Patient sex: F
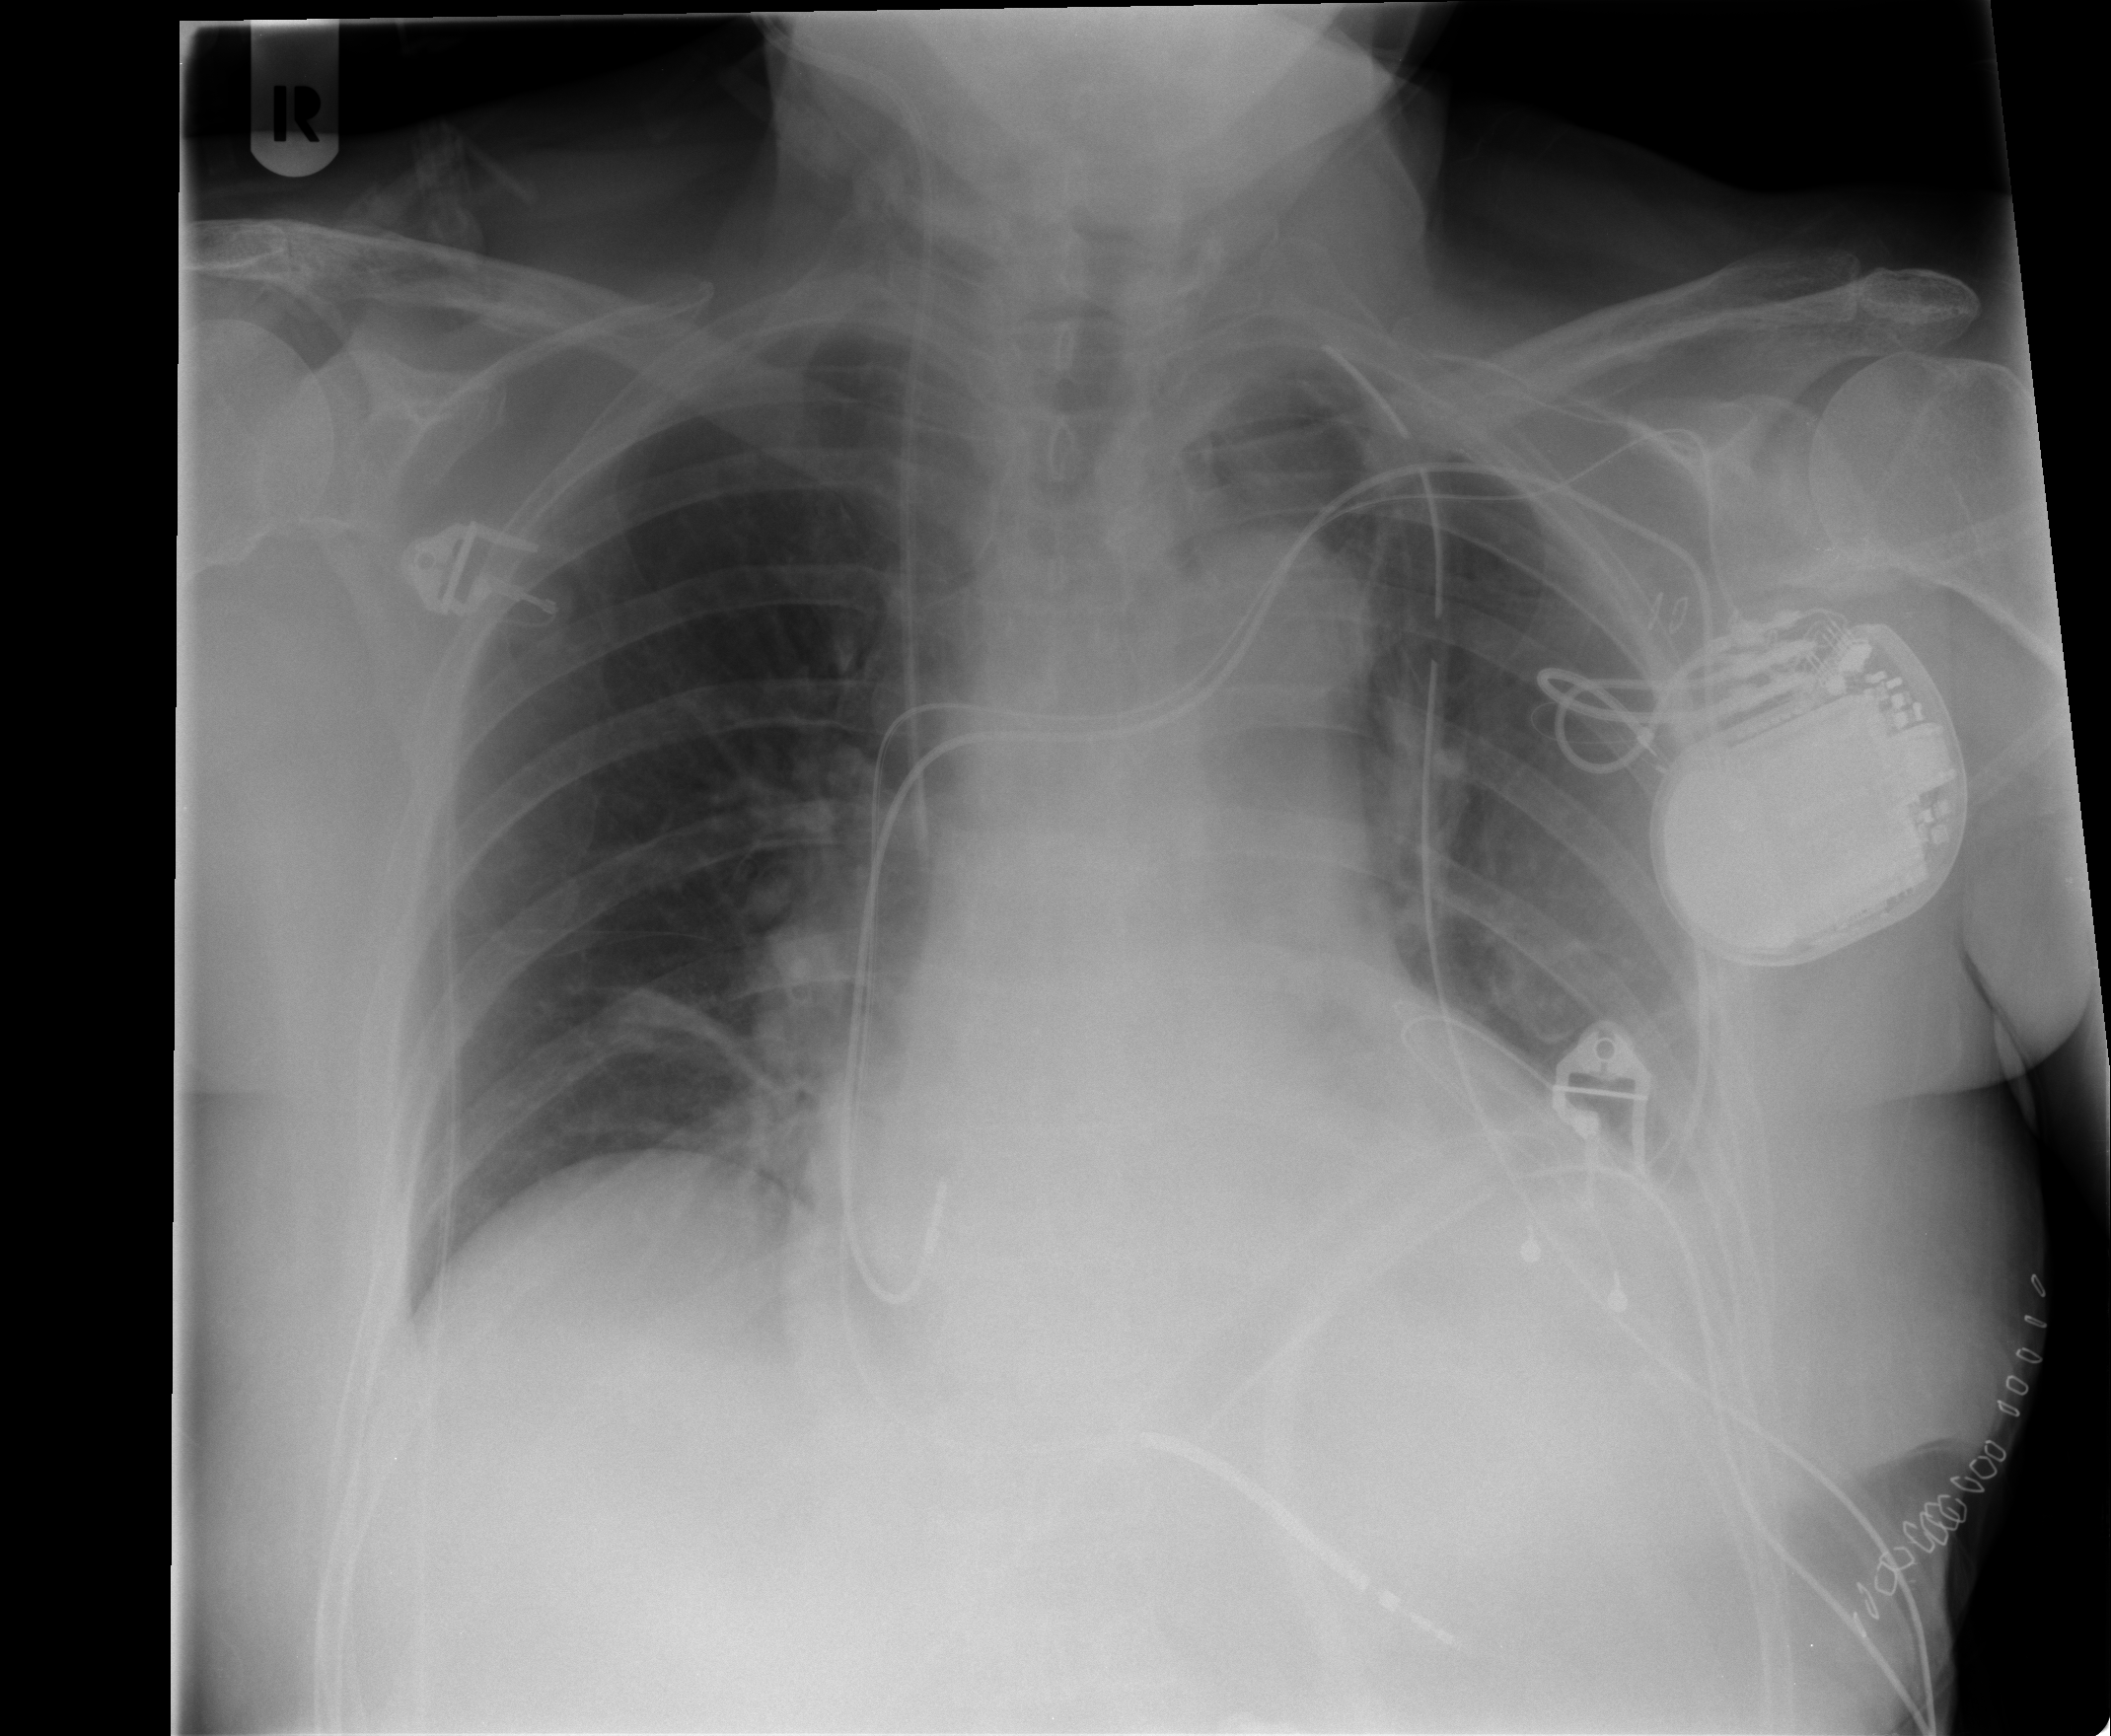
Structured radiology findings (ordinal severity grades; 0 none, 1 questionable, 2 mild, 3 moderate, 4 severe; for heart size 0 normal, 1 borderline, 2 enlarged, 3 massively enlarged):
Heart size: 2
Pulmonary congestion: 2
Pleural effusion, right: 0
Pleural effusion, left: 1
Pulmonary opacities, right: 0
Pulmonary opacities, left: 0
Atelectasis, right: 2
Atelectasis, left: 1